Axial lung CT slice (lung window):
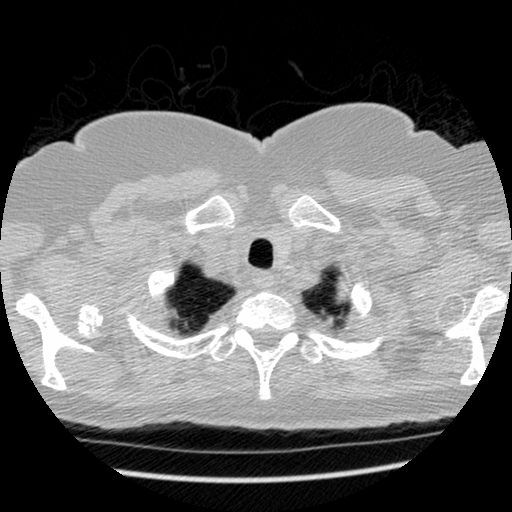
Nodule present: no